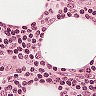
Metastatic tissue present: no